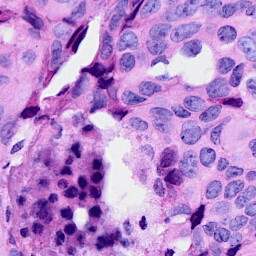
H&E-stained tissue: Breast